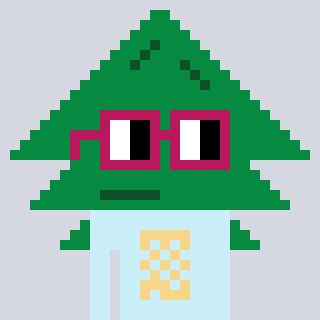
a pixel art character with square dark red glasses, a fir-shaped head and a cold-colored body on a cool background